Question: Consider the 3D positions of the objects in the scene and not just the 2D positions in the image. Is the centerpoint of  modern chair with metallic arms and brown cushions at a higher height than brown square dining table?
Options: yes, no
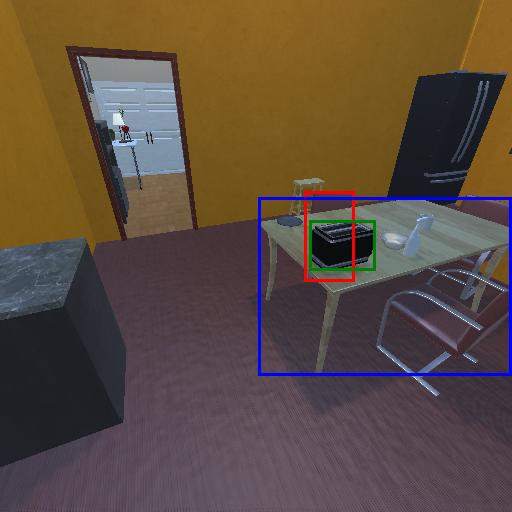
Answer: yes